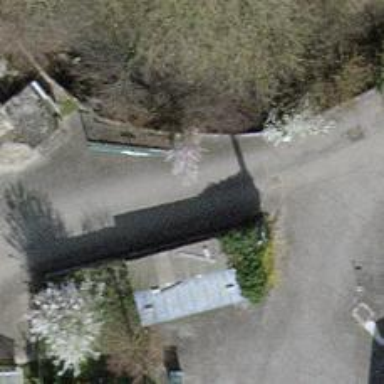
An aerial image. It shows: Gate.